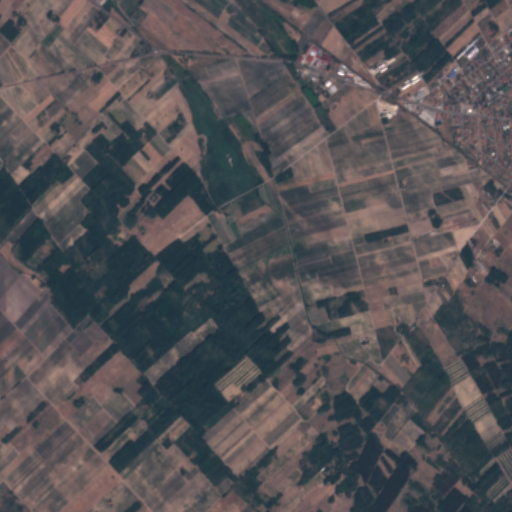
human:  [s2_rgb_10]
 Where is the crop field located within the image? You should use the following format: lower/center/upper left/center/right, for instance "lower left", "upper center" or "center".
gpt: The crop field is located in the upper left of the image.
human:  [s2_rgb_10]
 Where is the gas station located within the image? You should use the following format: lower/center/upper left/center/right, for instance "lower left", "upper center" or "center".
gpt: The gas station is located in the upper right of the image.
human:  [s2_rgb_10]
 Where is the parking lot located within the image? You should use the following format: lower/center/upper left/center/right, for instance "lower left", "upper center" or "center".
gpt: The parking lot is located in the upper right of the image.
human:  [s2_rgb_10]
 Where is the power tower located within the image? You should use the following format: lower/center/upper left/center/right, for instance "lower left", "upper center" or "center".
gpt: The power tower is located in the lower left of the image.
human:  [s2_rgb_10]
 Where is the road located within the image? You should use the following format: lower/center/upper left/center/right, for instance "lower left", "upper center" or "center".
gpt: There is no road in the image.